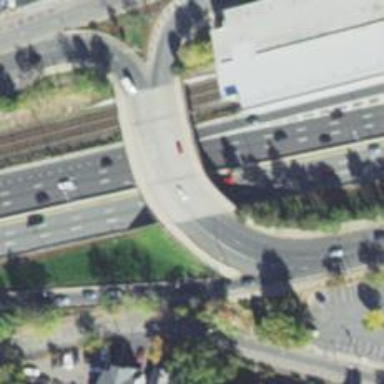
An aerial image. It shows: Secondary road bridge with asphalt surface. The junction is circular.